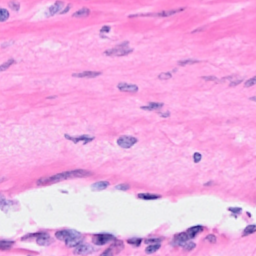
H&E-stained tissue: Breast